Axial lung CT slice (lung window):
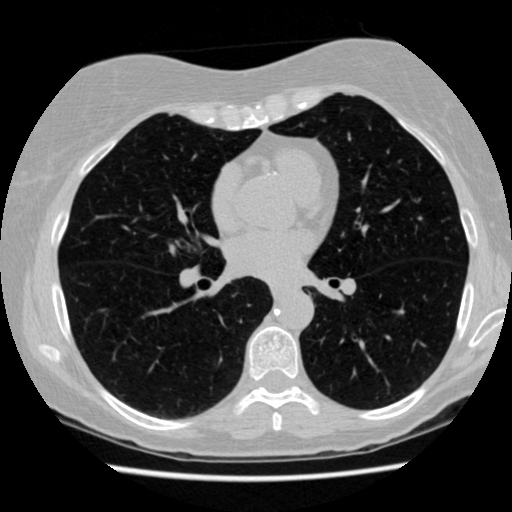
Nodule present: no